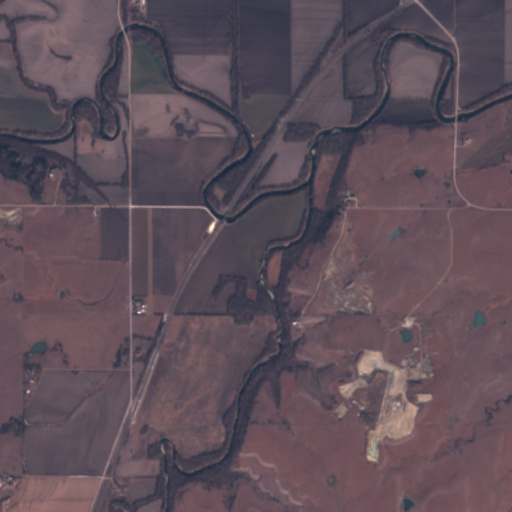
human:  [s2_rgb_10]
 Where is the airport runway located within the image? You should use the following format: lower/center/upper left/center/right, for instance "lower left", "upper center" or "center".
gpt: The airport runway is located in the center left of the image.
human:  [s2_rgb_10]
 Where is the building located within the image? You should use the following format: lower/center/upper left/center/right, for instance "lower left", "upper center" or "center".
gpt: There is no building in the image.